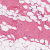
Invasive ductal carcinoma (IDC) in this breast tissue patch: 0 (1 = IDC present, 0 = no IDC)